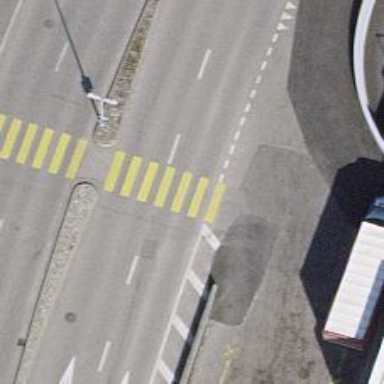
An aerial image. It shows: Uncontrolled zebra crossing on the road.